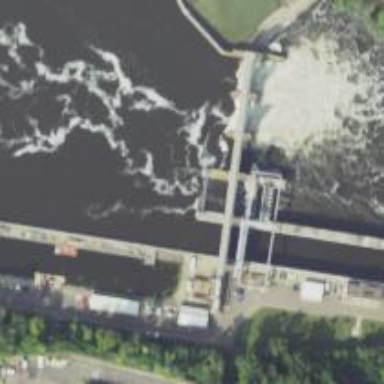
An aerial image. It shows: Lock gate along waterway.